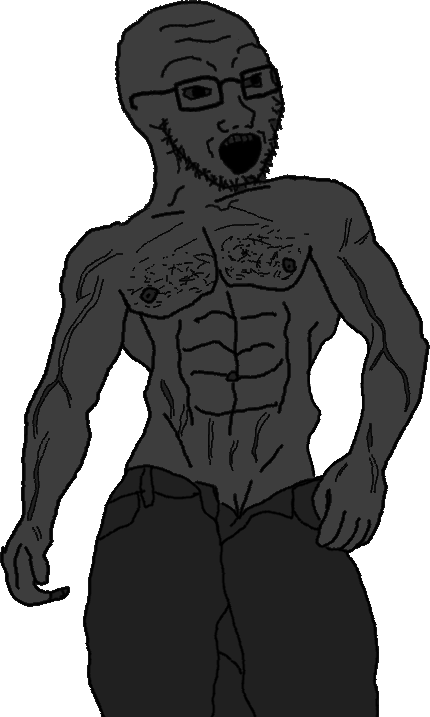
Label: 5_Soyjak